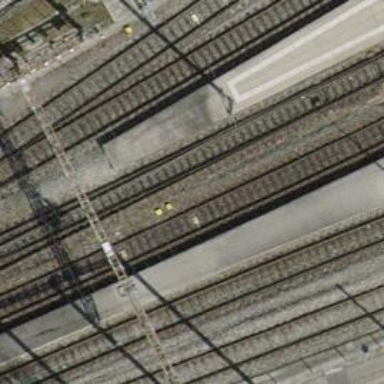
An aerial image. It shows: Railway signal.